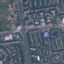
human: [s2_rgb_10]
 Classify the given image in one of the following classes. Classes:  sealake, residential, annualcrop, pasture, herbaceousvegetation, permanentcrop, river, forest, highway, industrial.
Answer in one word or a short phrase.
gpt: Residential